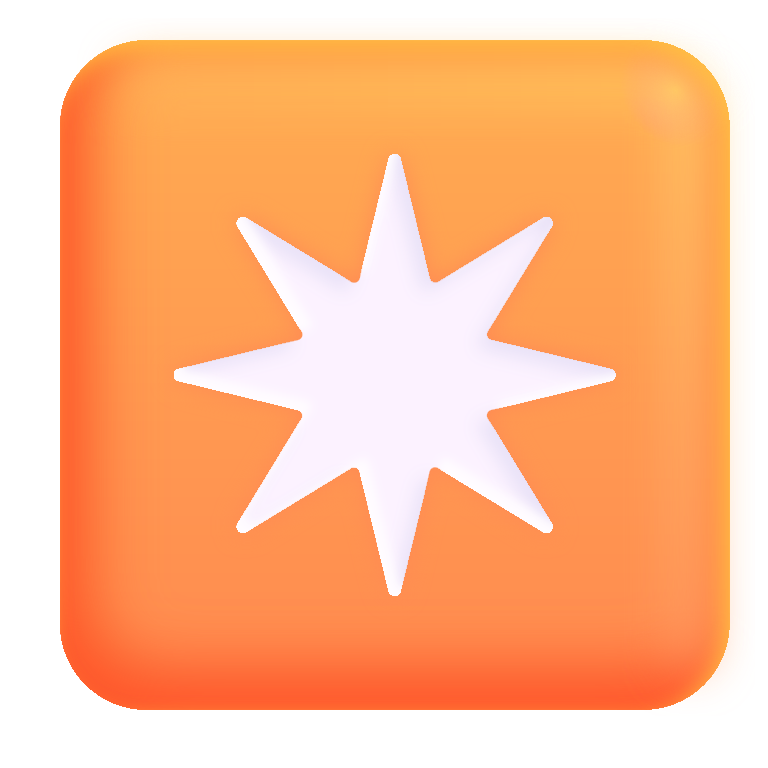
eight pointed star color